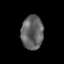
Tissue: prostate
Cell type: Epithelial cells
Senescence score: 0.3584
Nuclear area (px): 726
Mean DAPI intensity: 99.64